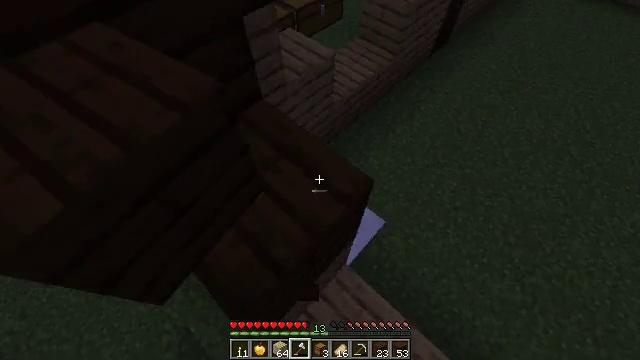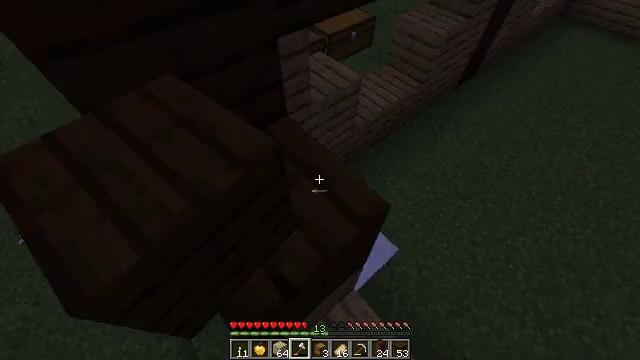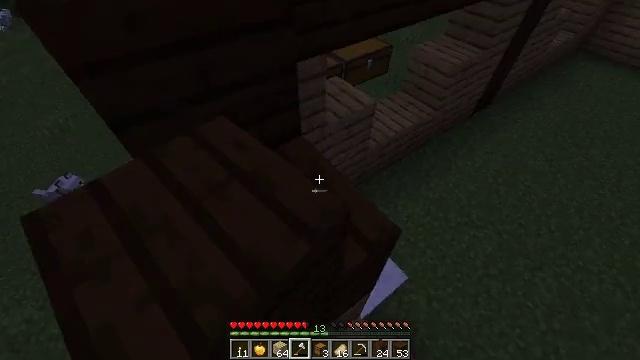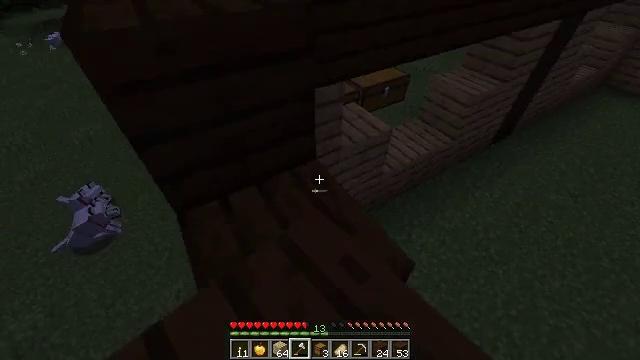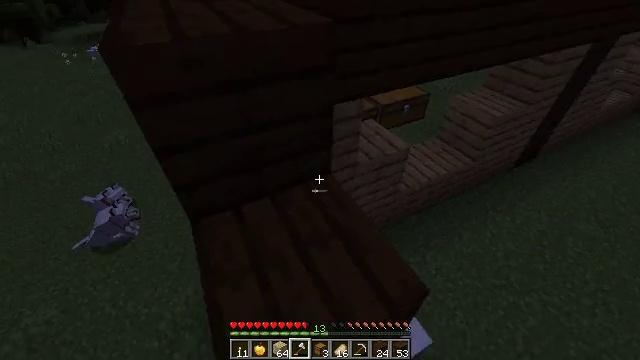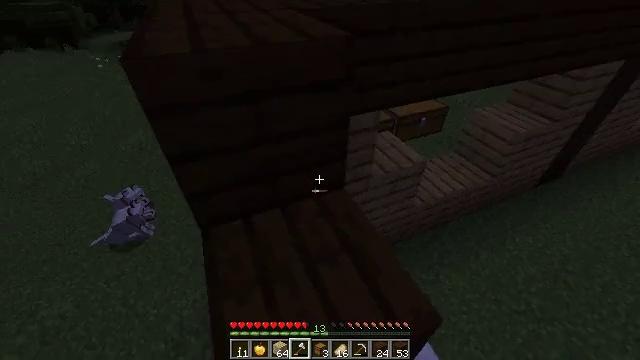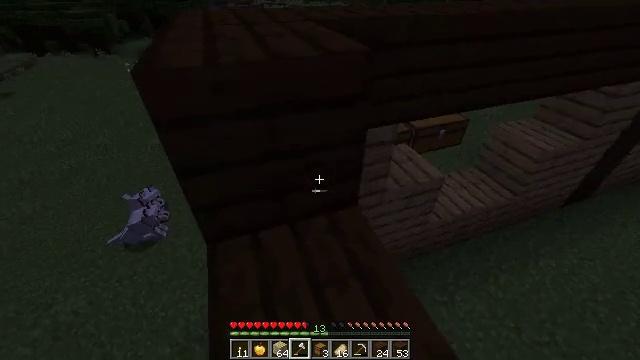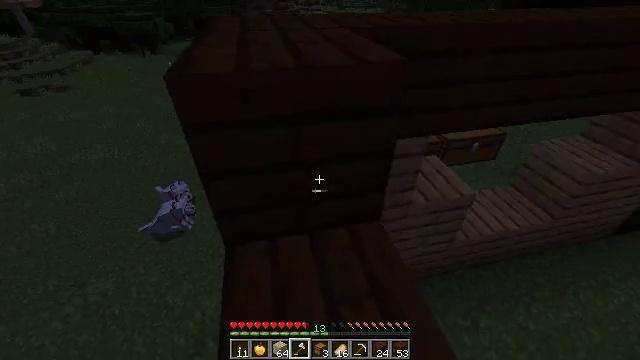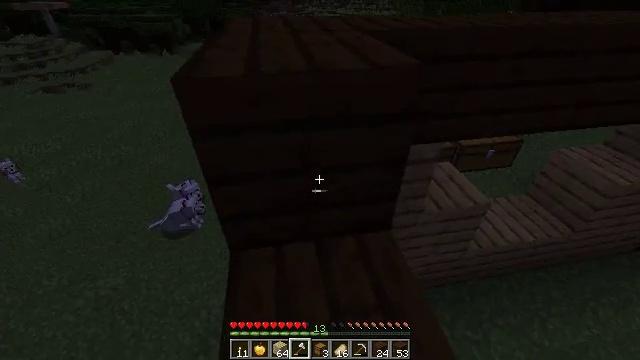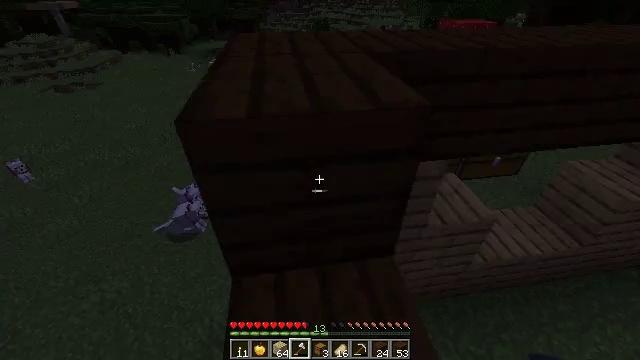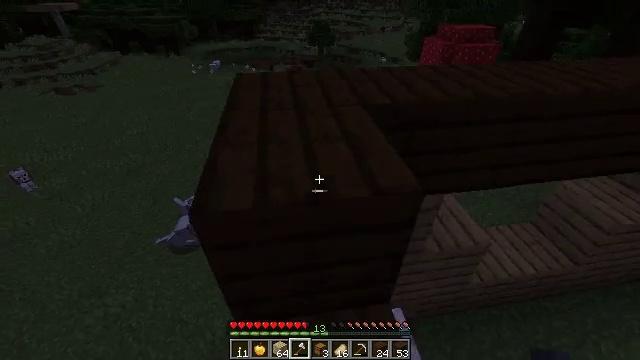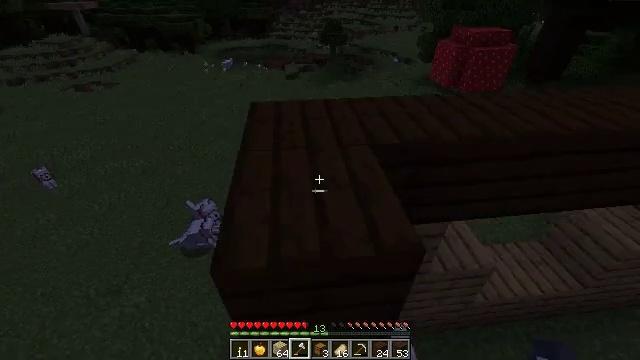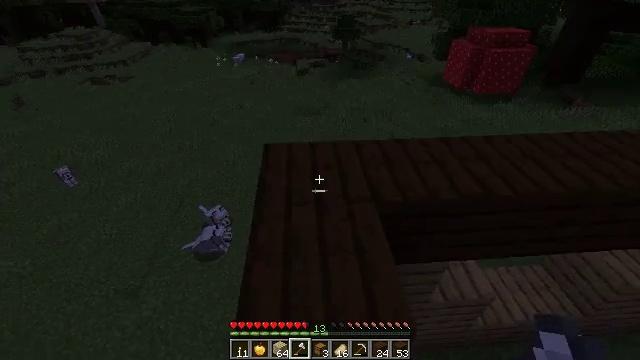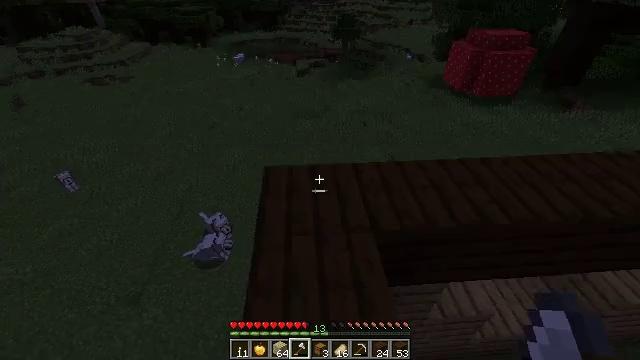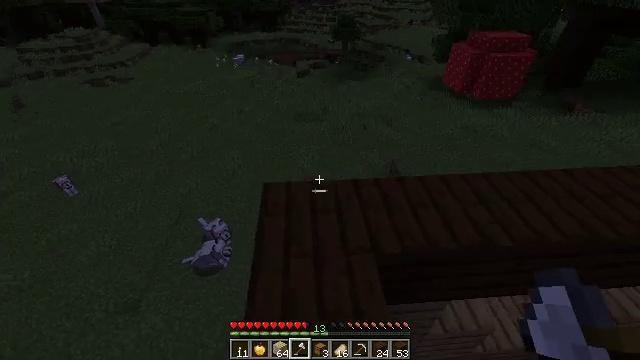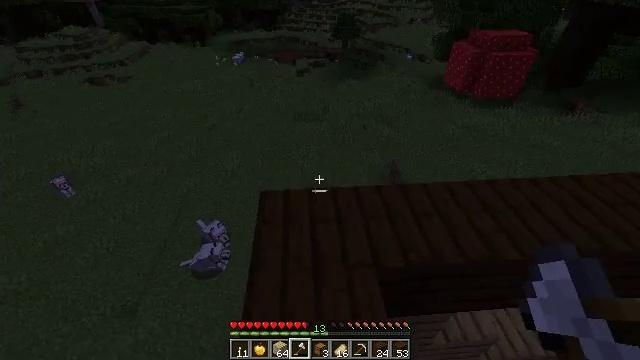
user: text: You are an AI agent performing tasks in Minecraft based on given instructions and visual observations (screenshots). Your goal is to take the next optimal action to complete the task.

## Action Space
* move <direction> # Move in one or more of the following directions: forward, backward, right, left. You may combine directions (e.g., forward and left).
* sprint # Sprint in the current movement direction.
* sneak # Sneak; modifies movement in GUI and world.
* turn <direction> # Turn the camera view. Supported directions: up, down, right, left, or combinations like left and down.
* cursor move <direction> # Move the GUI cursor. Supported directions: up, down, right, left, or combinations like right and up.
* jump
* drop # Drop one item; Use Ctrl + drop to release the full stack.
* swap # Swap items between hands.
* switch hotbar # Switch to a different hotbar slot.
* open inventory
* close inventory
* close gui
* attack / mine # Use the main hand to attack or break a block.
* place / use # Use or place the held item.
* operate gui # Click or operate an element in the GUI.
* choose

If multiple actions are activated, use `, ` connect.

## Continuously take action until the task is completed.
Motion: motion action
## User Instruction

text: Retrieve dark oak planks for building.
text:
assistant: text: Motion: sneak, turn left and up
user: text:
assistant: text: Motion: sneak, turn left and up
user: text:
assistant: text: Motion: move forward, sneak, turn left and up
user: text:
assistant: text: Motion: move forward, sneak, turn left and up
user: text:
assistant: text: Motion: move forward, sneak, turn left and up
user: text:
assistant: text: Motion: move forward, sneak, turn left and up
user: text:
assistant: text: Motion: move forward, sneak, turn left
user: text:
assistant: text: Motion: move forward, turn left
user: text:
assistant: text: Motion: move forward, turn left
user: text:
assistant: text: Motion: move forward, jump
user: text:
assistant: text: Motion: move forward, turn left, jump
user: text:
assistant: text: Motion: move forward, turn left and down, jump
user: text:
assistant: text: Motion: move forward, jump
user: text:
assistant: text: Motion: move forward
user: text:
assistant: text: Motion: move forward
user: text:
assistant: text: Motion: move forward, sneak, turn right
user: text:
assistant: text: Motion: move forward, sneak, turn right and down
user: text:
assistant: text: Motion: move forward, sneak, turn right and down
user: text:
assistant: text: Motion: sneak, turn right and down
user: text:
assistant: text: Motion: sneak, turn right and down
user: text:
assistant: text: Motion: sneak, turn right and down
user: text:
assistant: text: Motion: sneak, turn right, attack / mine
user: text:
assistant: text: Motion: sneak, turn right, attack / mine
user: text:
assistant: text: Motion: sneak, turn right, attack / mine
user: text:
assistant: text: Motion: sneak, attack / mine
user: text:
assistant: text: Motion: sneak, attack / mine
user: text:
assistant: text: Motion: sneak, attack / mine
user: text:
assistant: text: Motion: sneak, attack / mine
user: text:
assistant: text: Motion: sneak, attack / mine
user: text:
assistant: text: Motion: sneak, attack / mine